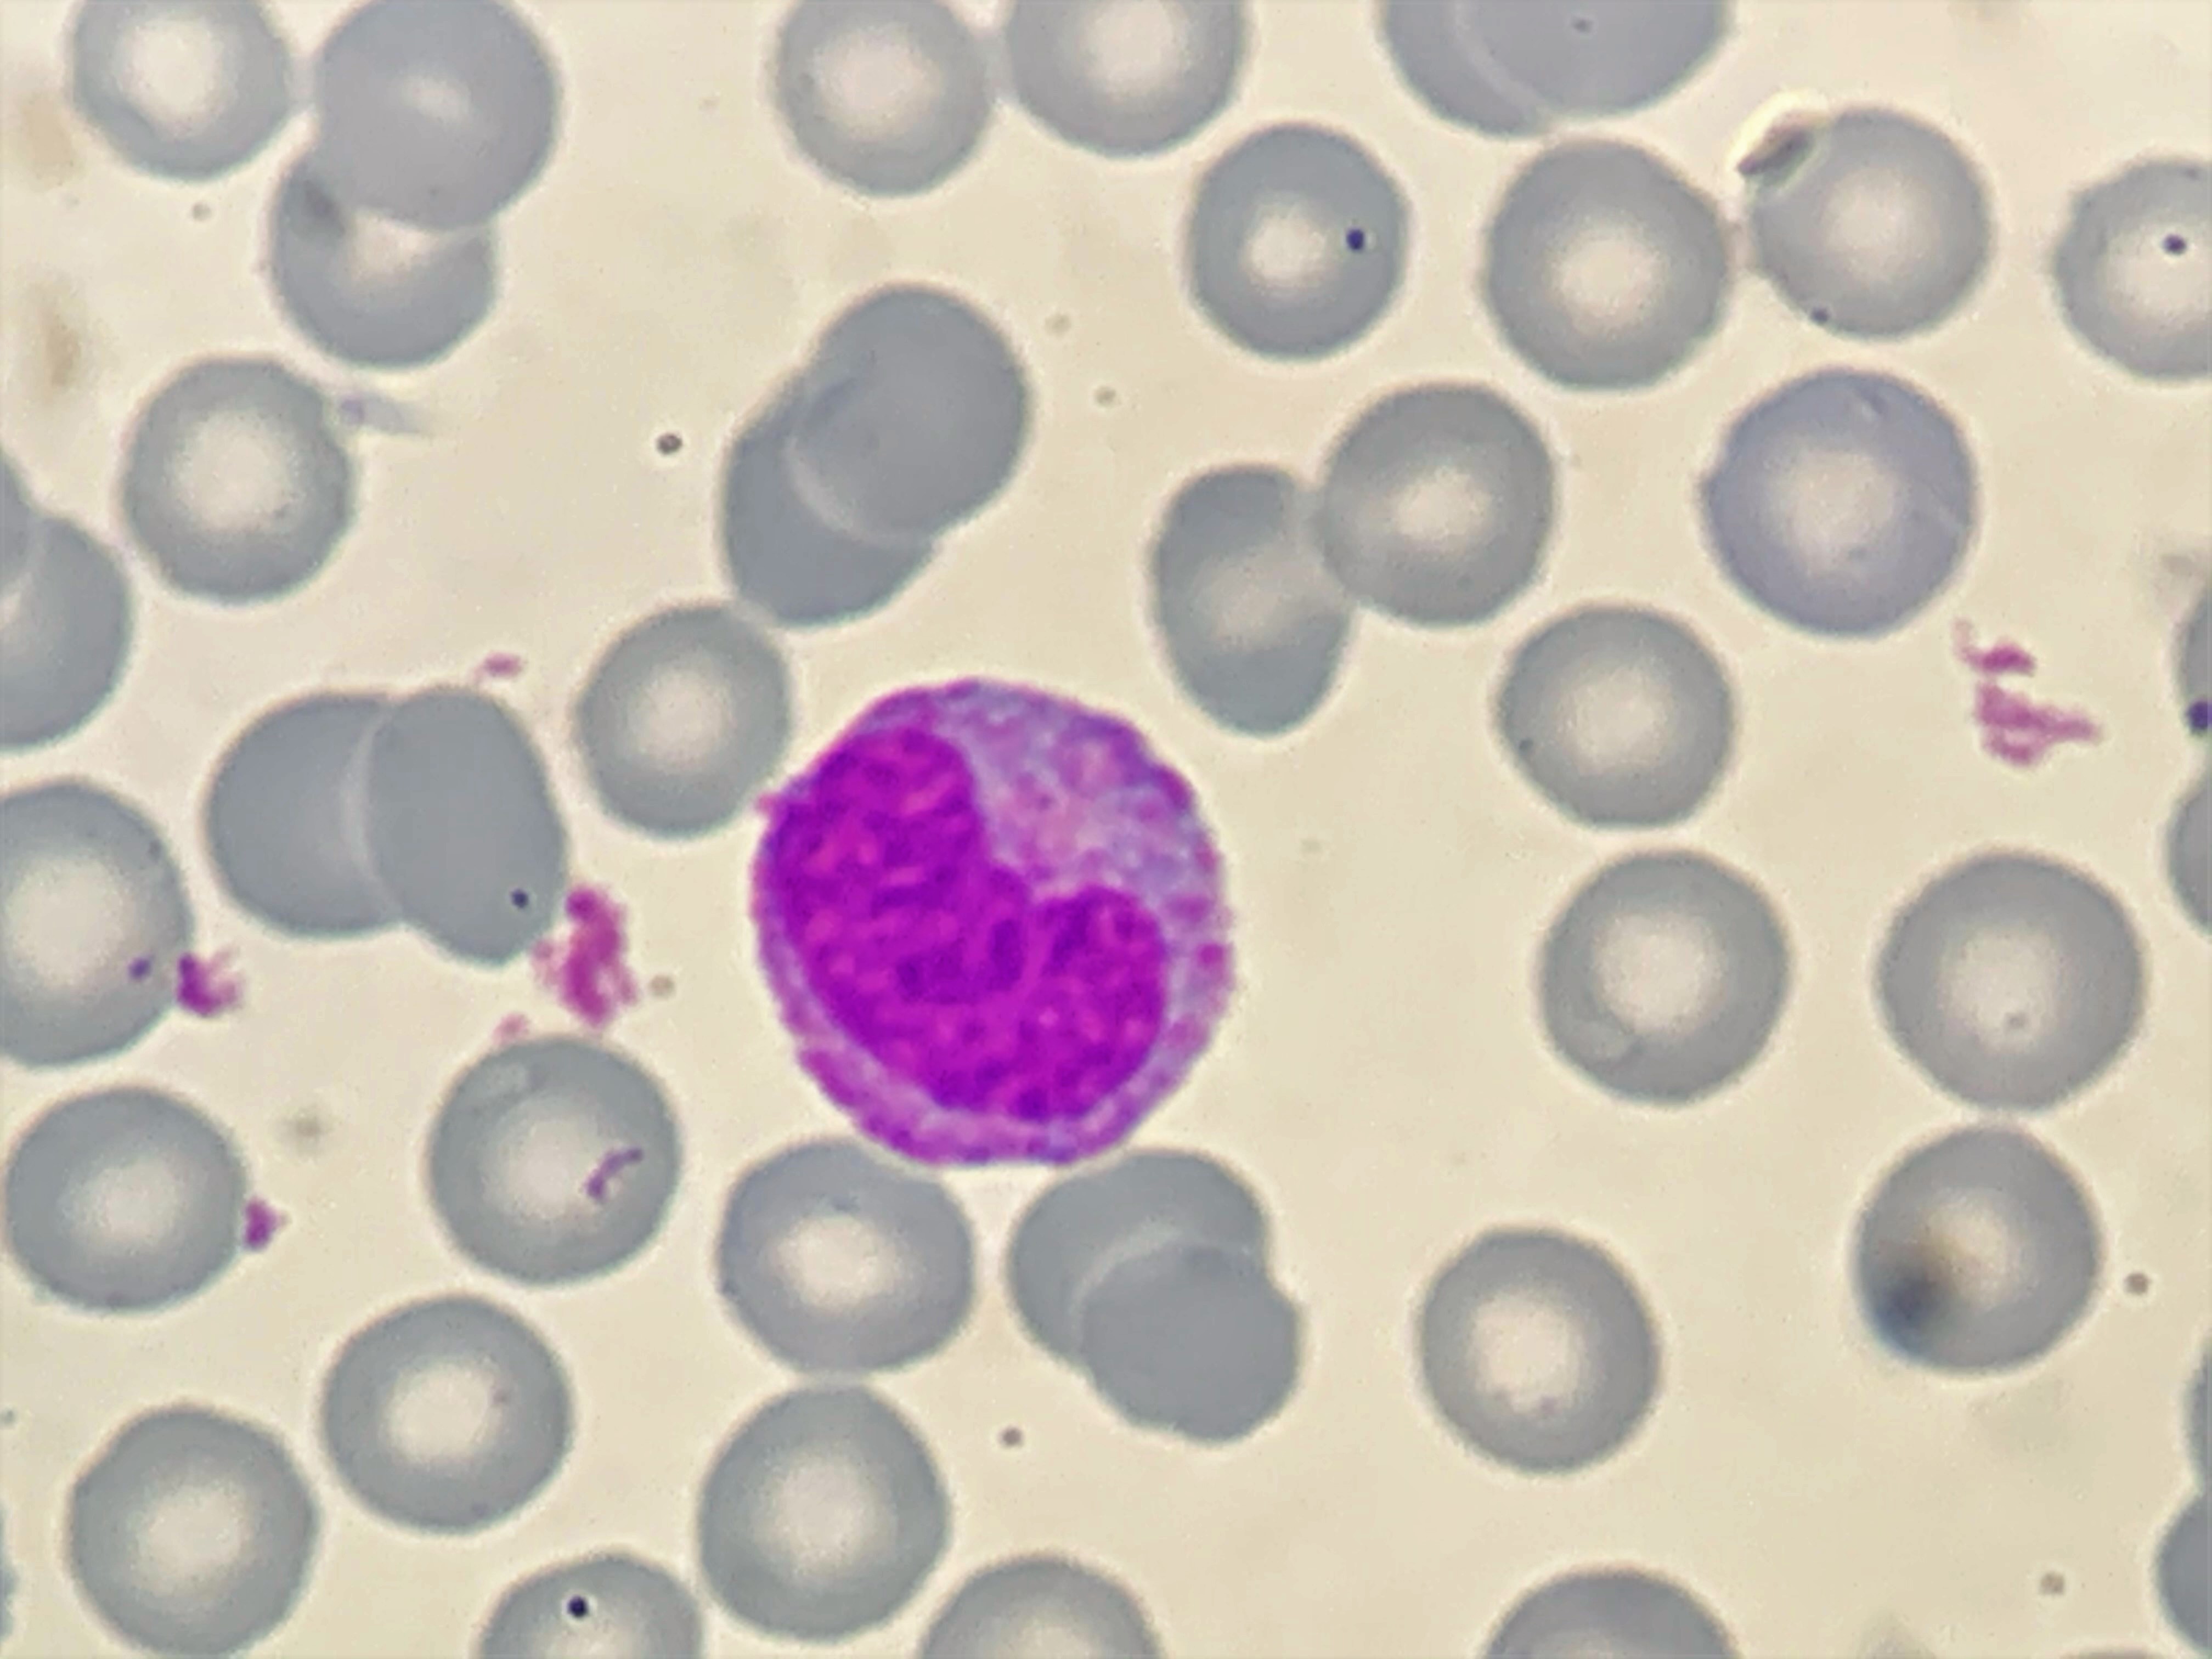
Cell type: MONOCYTES